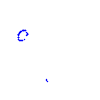
Particle: kaon